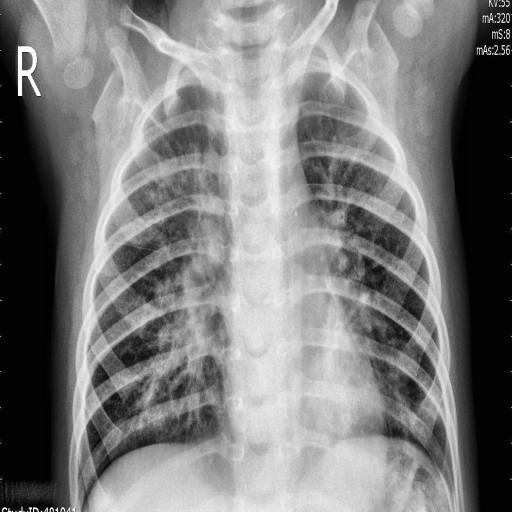
Finding: PNEUMONIA